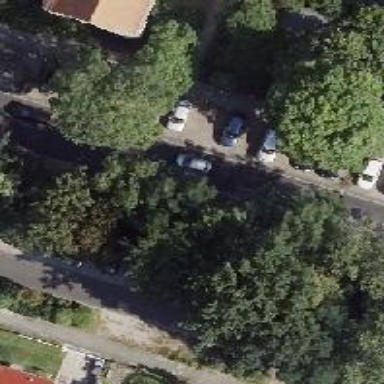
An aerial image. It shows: Secondary road with asphalt surface.